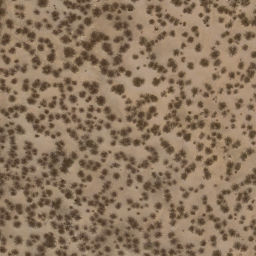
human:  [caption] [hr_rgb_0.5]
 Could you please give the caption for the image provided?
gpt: Lots of plants scattered on the ground. .

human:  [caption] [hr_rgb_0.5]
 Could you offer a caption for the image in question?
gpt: This is a chaparral .

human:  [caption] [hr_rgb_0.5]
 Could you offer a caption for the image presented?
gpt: Lots of plants scattered in the loess ground. .

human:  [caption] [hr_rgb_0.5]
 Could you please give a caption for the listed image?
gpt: There are some grey plants scattered on the ground .

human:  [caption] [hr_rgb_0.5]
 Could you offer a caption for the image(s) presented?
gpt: Some grey plants are scattered in the loess ground .